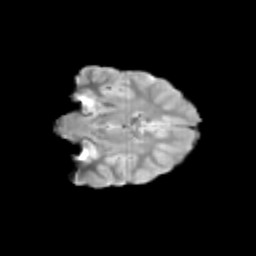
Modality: T2w
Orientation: coronal
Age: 13
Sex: female
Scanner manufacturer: siemens
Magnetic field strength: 3 T
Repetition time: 3.8 s
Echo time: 0.07 s